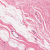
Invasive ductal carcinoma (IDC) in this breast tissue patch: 0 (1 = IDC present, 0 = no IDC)